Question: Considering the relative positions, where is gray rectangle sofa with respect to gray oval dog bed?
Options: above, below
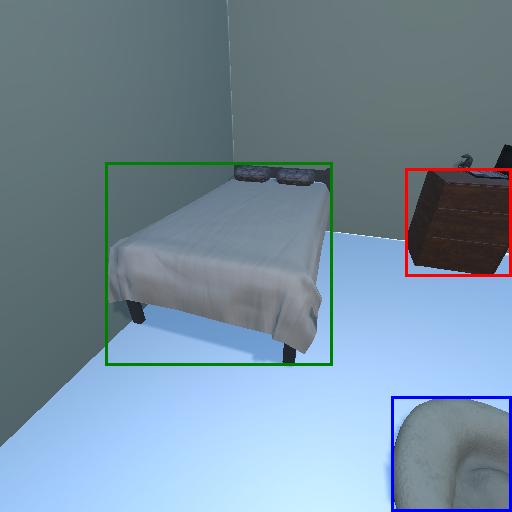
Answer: above